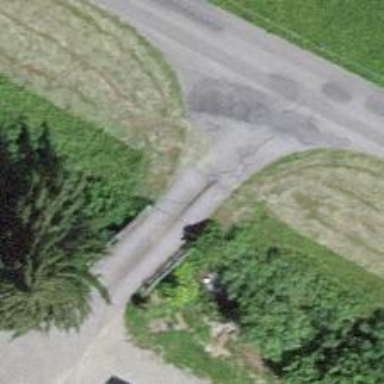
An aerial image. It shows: Track road with grade1 bridge.